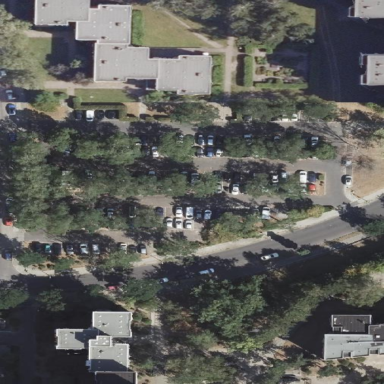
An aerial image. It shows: Parking area with surface.